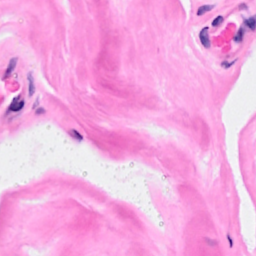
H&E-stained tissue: Breast